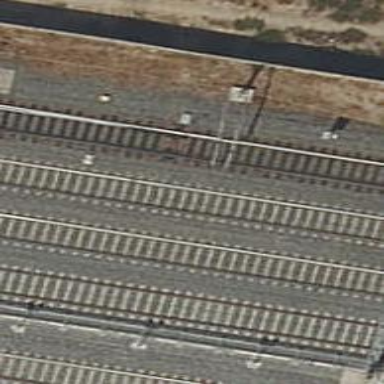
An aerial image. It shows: Railway track with contact lines for electrification.